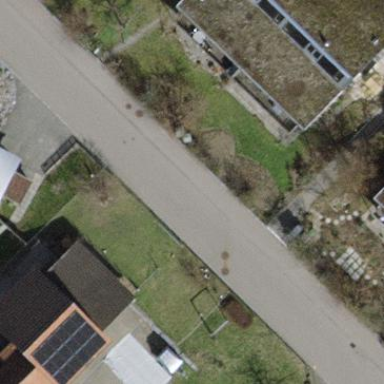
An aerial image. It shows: Terrace building.